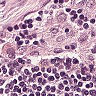
Metastatic tissue present: no